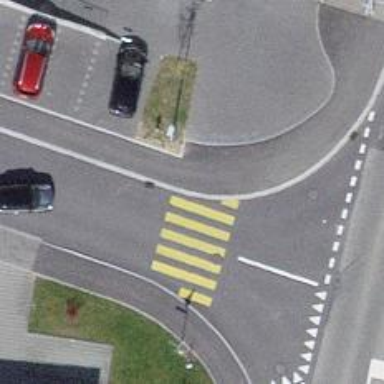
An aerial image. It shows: Marked road crossing.